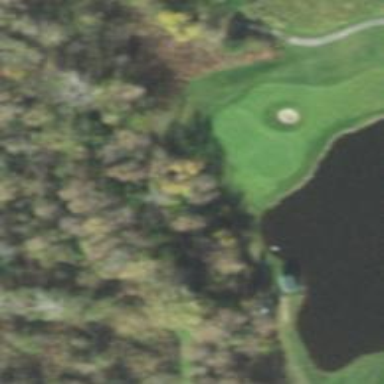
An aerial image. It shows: Golf hole.